A spectrogram of one vibration snapshot from a rotating bearing is shown (time on one axis, frequency on the other). Diagnose the bearing from this image, choosing from: normal, inner_race, outer_race, ball.
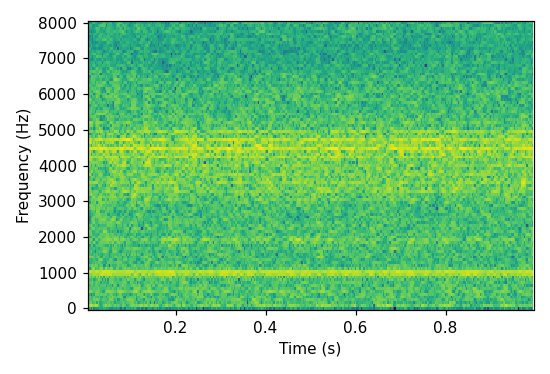
Answer: outer_race